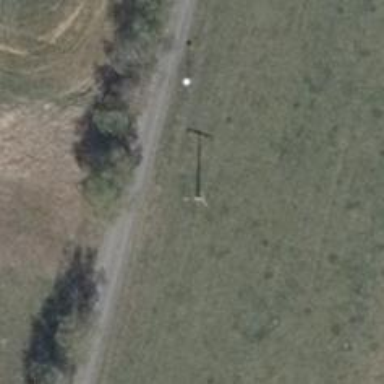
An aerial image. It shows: Minor power line.